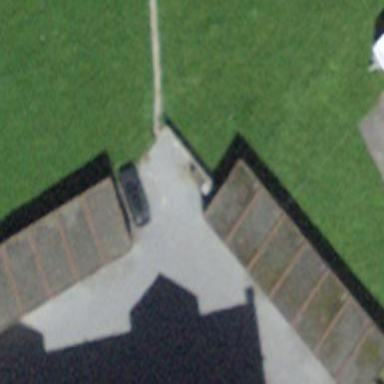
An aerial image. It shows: Group of garages.